Milling tool wear sample.
Tool blade image: 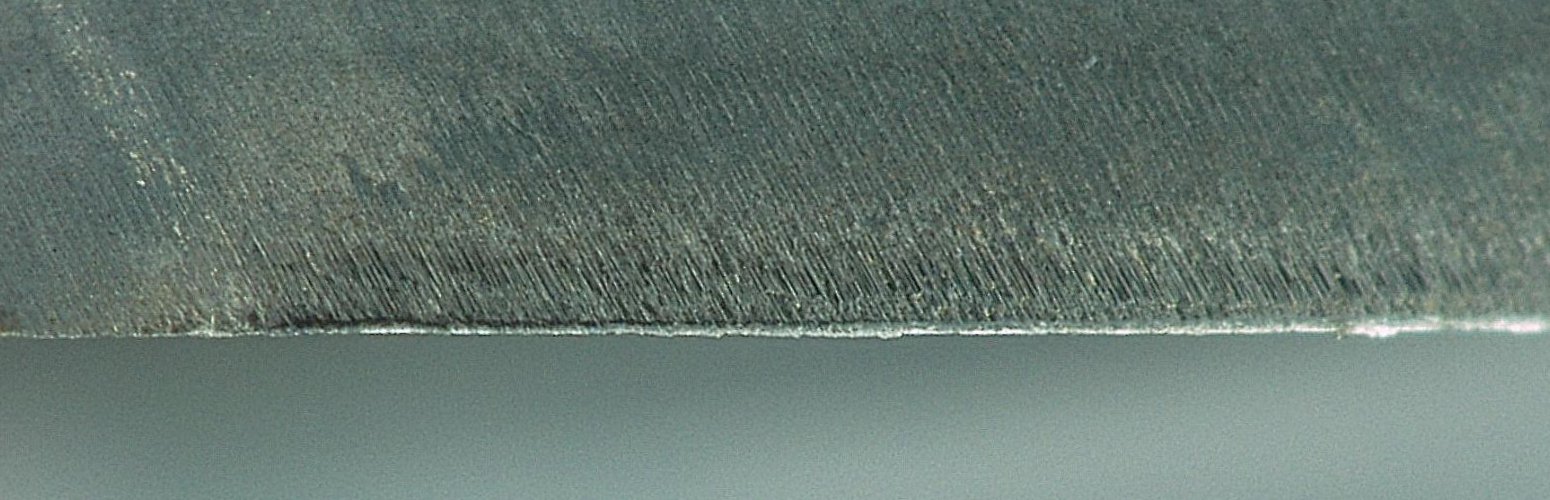
Chip image: 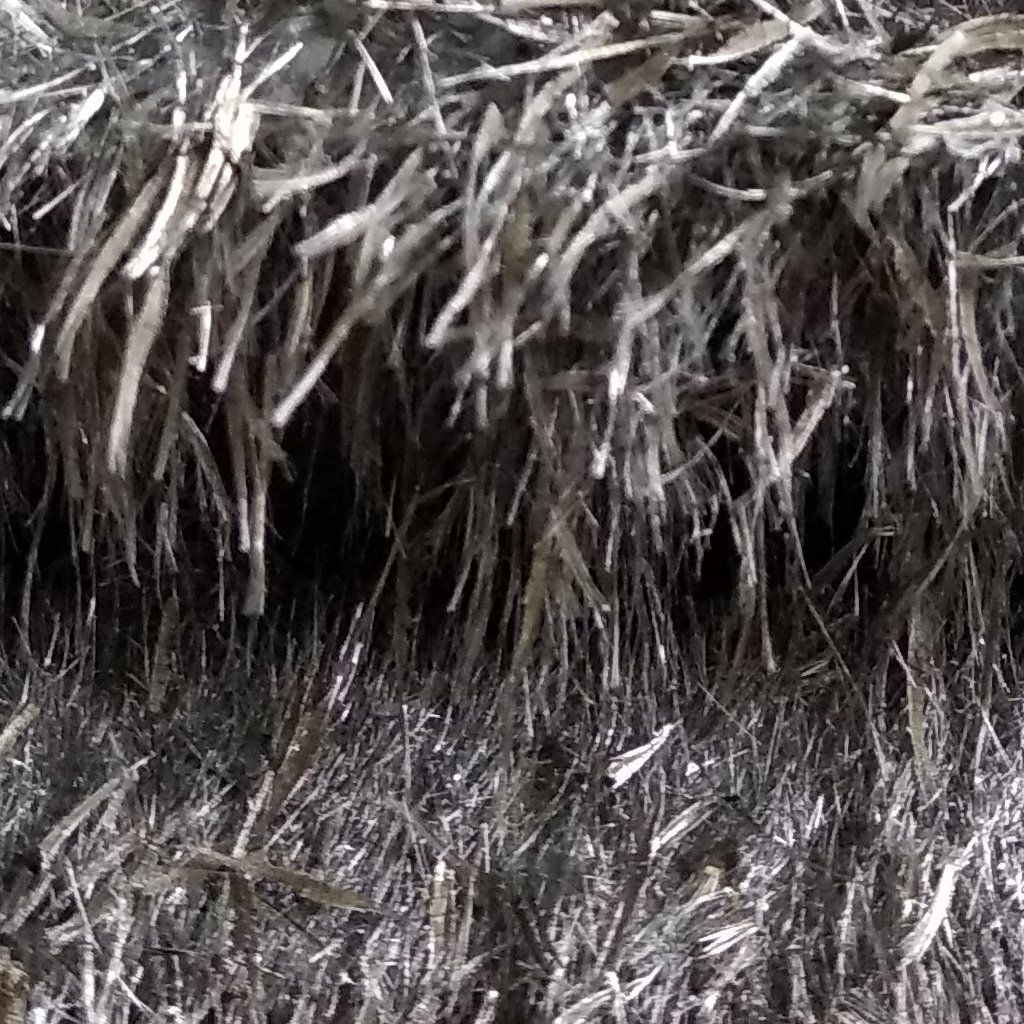
Workpiece image: 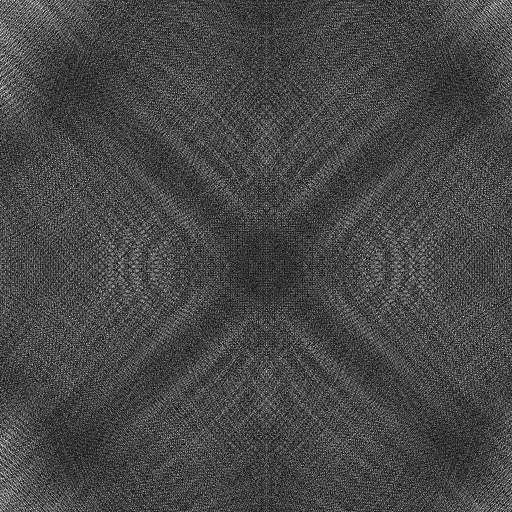
Tool wear state: sharp
Gaps: 5.59
Flank wear: 45.55
Overhang: 13.69
Force-signal Mel-spectrograms (X, Y, Z axes): 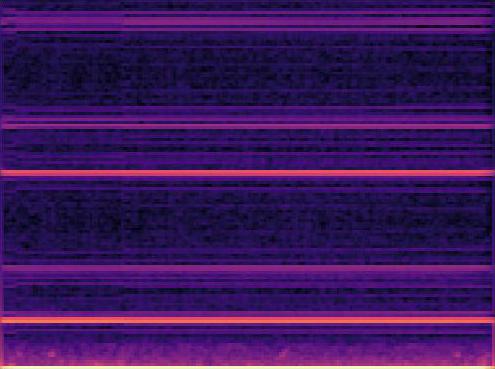 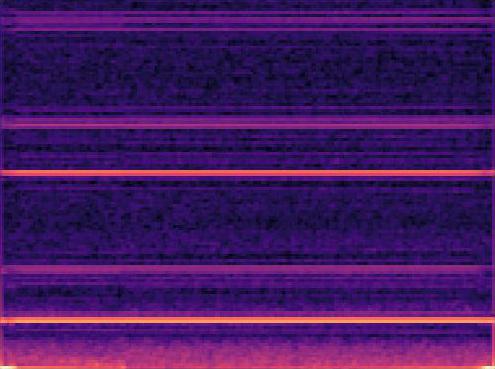 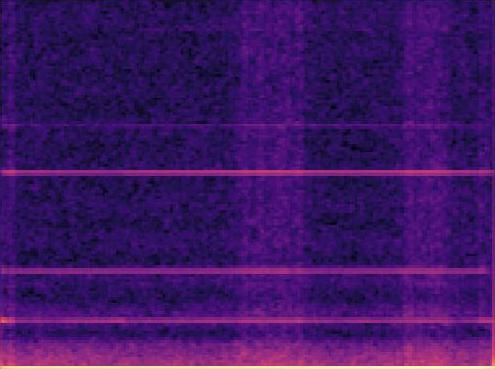
Force-signal scalograms (X, Y, Z axes): 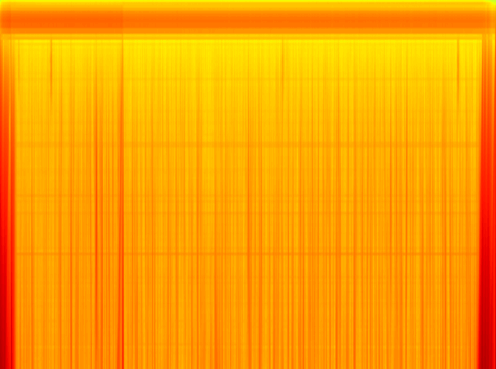 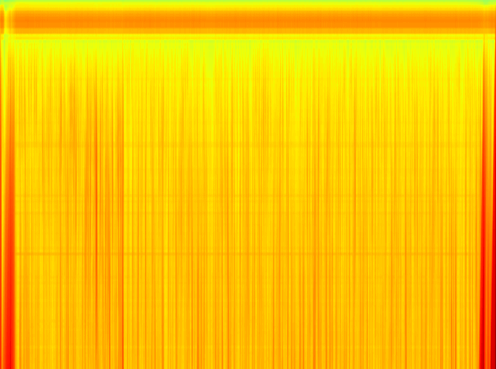 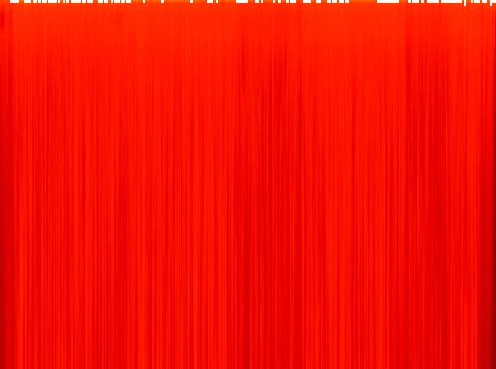
Force phase: initial_break_in_wear